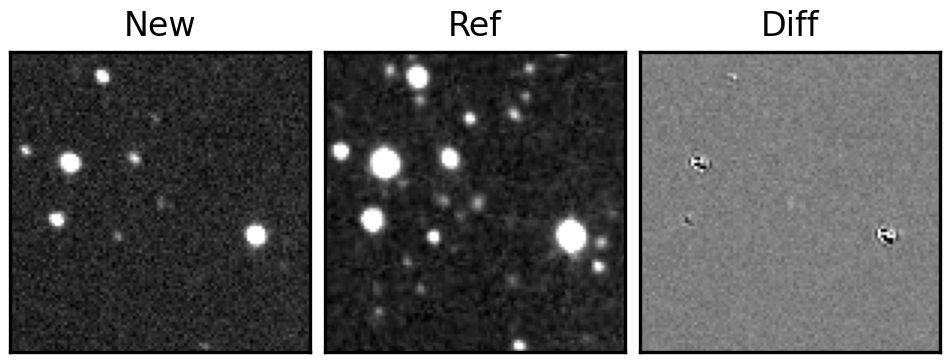
Label: real